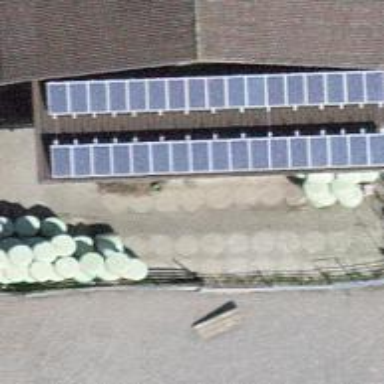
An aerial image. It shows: Solar power generator using photovoltaic method with solar photovoltaic panel types.